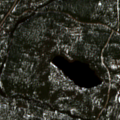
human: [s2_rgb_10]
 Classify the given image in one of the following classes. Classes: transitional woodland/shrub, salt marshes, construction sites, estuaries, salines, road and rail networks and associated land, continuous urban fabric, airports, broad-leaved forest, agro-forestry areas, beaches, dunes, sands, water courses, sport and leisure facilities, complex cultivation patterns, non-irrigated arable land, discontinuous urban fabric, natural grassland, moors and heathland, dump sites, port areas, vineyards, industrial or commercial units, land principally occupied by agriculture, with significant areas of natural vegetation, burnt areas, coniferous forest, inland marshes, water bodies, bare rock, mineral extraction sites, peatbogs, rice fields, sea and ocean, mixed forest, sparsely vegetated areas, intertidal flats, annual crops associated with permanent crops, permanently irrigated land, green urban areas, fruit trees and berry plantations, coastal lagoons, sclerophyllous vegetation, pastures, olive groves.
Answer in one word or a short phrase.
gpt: coniferous forest, transitional woodland/shrub